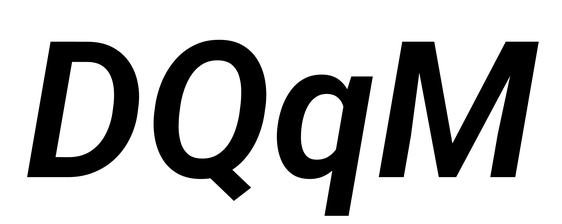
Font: Roboto-Italic_SemiBold_Italic